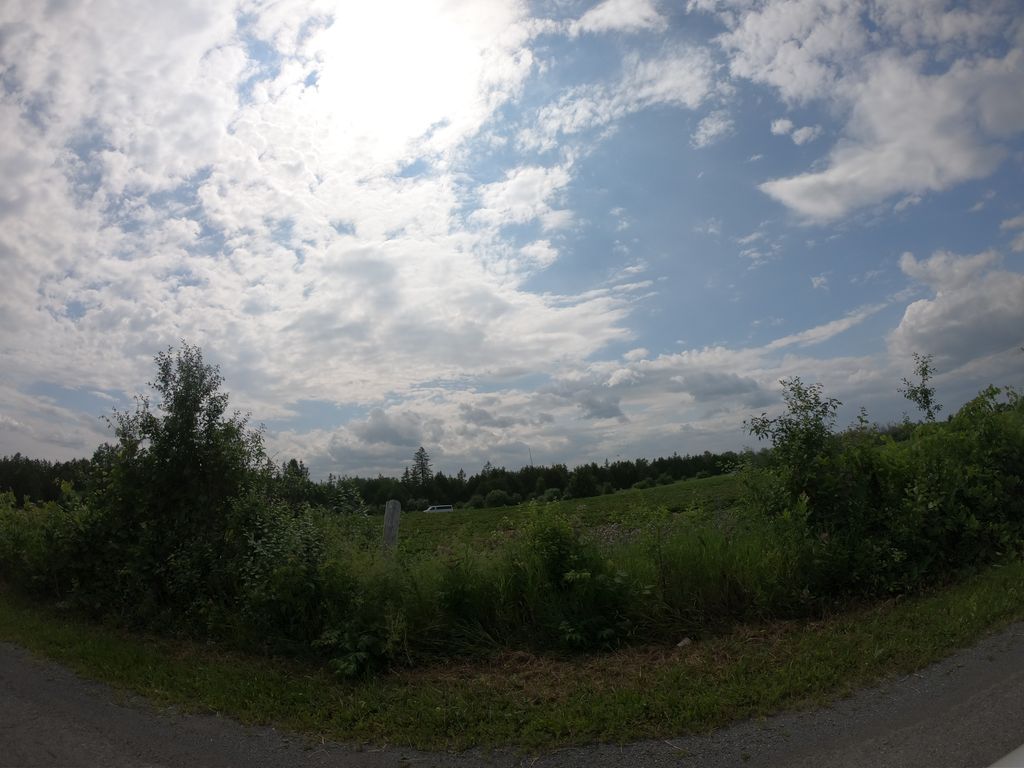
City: ottawa-gatineau